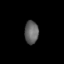
Tissue: skin
Cell type: Epithelial cells
Senescence score: 0.2797
Nuclear area (px): 313
Mean DAPI intensity: 99.492